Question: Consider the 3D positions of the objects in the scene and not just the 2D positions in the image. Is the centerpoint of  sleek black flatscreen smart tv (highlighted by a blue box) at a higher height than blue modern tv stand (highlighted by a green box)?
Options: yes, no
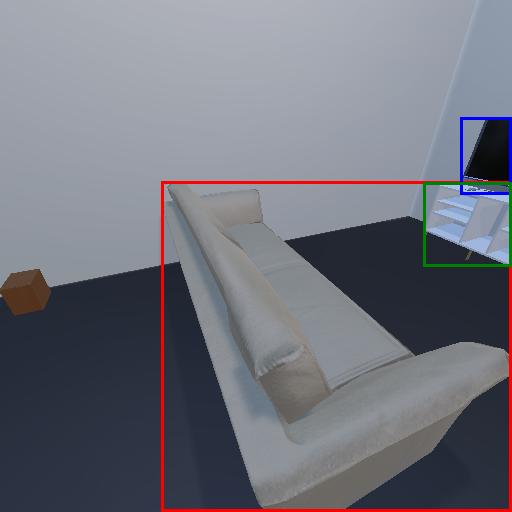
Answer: yes